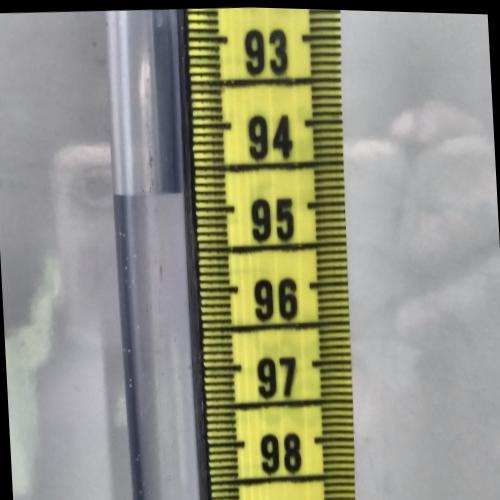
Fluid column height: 94.3 cm